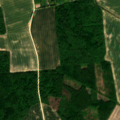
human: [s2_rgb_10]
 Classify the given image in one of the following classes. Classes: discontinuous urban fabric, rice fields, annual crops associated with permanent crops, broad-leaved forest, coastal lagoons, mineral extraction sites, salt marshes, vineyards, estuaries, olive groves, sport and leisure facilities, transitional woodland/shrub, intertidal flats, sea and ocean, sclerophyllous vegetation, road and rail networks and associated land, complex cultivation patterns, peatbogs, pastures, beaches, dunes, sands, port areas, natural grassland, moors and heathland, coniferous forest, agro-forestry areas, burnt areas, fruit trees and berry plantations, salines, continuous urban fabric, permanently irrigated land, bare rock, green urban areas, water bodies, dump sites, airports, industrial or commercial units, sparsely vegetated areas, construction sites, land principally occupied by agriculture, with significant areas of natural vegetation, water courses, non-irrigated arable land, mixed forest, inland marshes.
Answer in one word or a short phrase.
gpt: non-irrigated arable land, broad-leaved forest